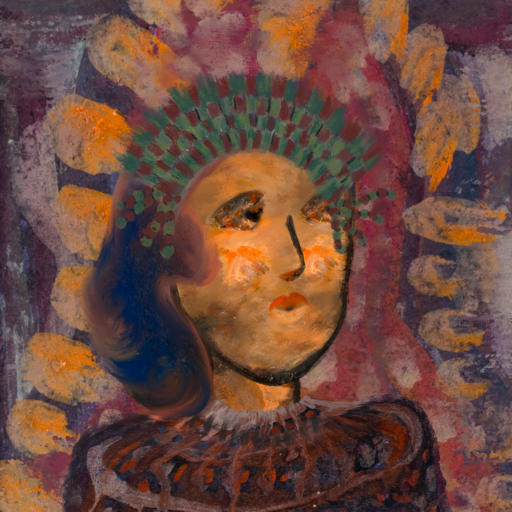
Background: Doll, Head And Neck Side: Gypsy_Queen, Face Side: Gypsy_Queen, Bust: Hypocrite, Hair Side: Mother_And_Son_Son, Head Accessory: After_Raid_Crown, Second Necklace: Blank, Necklace: In_The_Sun, Baby: Blank